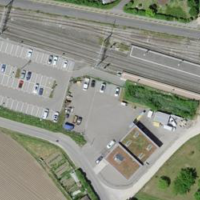
EUNIS habitat code: 54
Species observed at this site:
Artemisia vulgaris